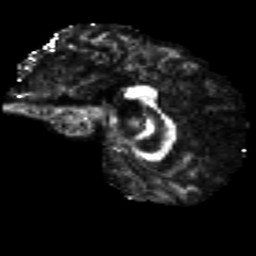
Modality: FA
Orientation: sagittal
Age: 24
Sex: male
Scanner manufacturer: siemens
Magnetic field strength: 3 T
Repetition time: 8.8 s
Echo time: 0.085 s